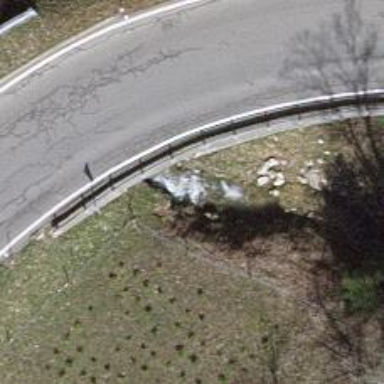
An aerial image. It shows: Culvert tunnel.